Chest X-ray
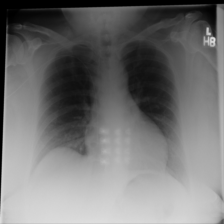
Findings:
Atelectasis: negative
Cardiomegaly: negative
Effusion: negative
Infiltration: negative
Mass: negative
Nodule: negative
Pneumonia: negative
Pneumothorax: negative
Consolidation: negative
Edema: negative
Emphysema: negative
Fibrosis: negative
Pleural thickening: negative
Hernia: negative